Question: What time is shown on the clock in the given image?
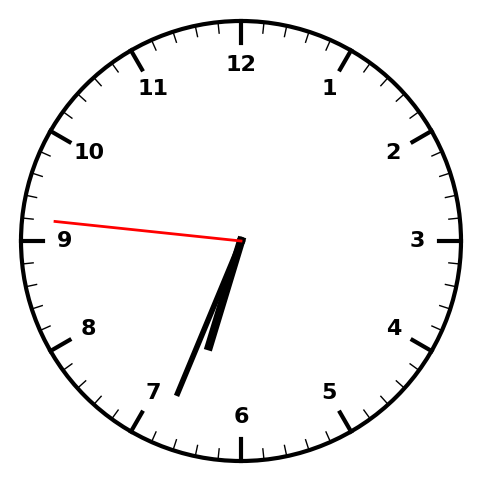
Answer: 06:33:46